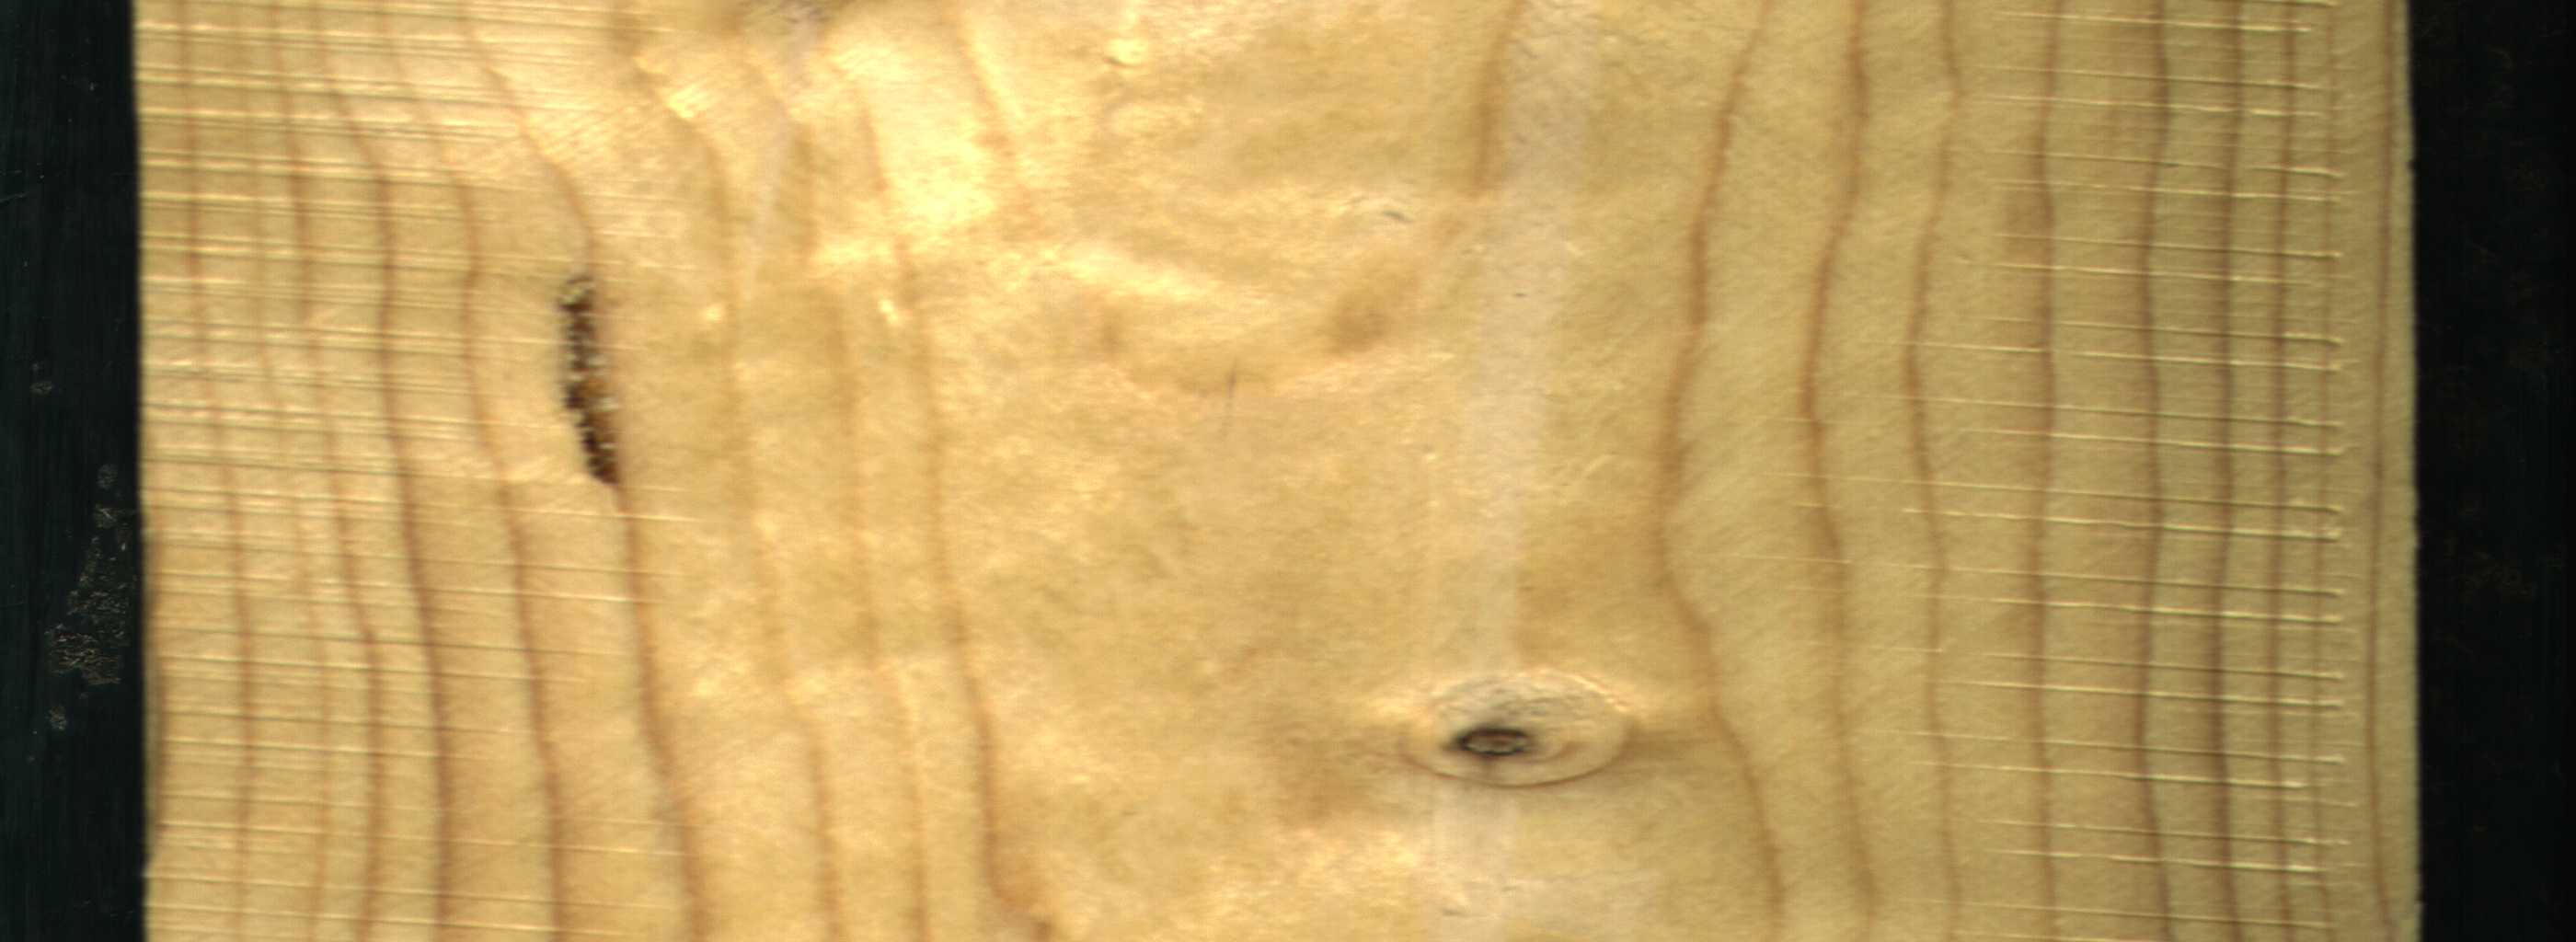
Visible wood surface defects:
resin
Dead_Knot